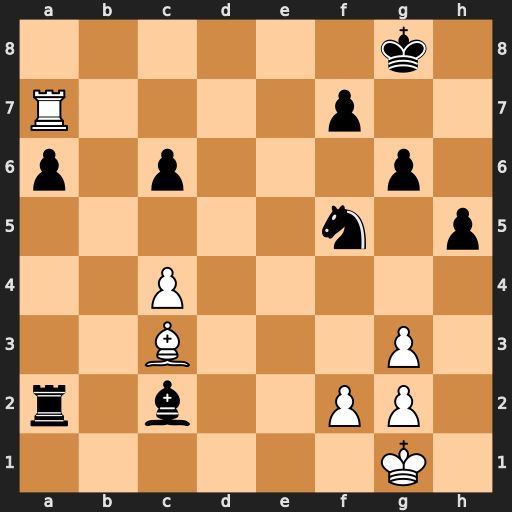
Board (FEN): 6k1/R4p2/p1p3p1/5n1p/2P5/2B3P1/r1b2PP1/6K1
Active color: w
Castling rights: -
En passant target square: -
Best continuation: Ra8+ Kh7 Rh8#